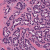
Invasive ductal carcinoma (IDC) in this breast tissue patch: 1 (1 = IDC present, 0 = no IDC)